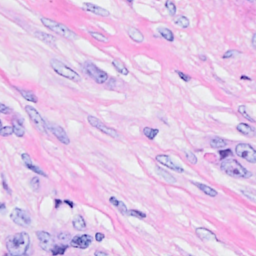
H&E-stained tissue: Breast